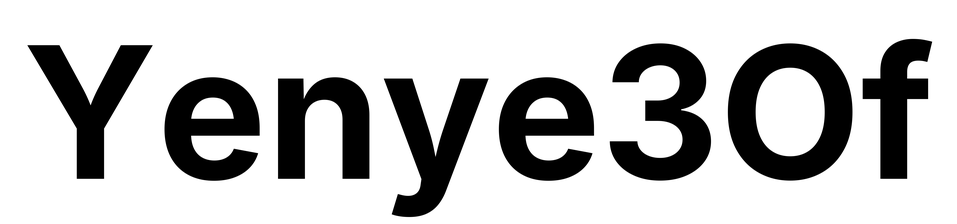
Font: Inter_Bold